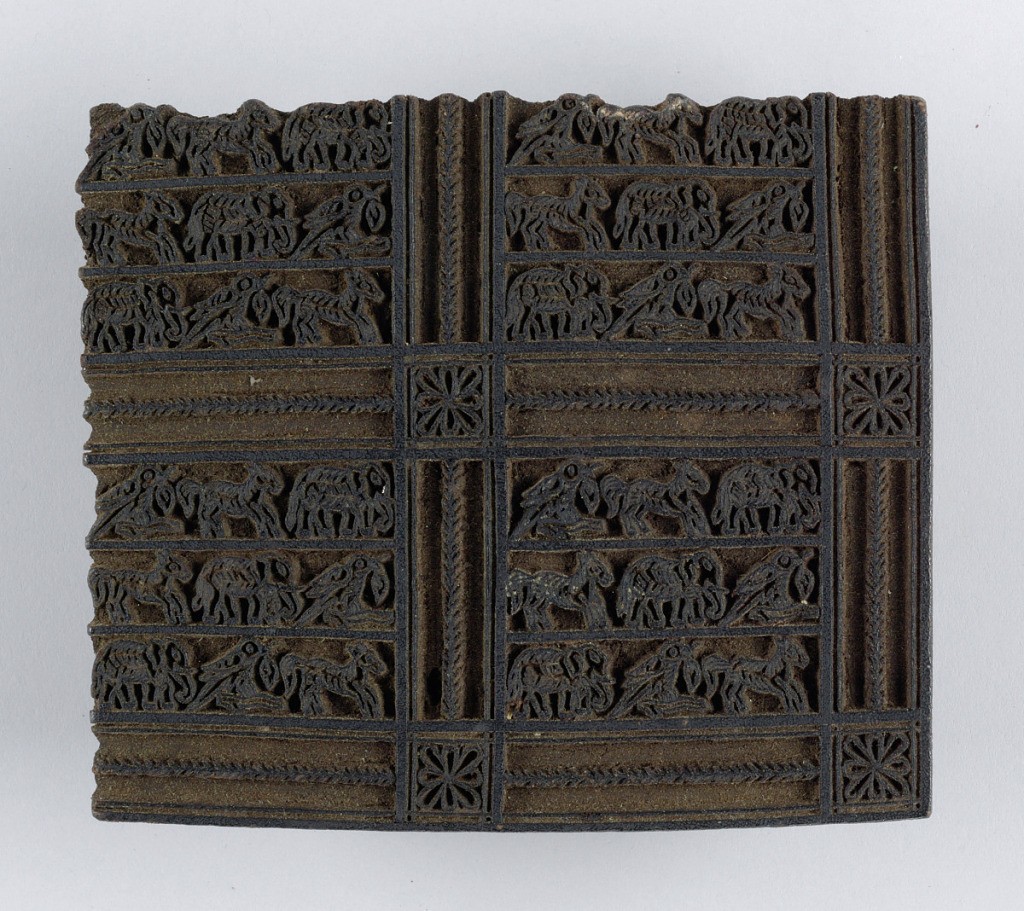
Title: Printing block
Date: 19th century
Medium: wood Technique: carved
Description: Carved block design shows squares containing very small animals arranged in rows. These squares are separated by strips with little medallions at crossings. Design is in relief. Block would print one corner of the pattern.